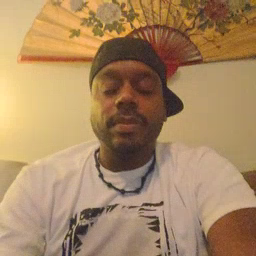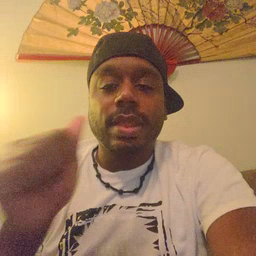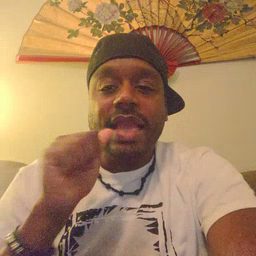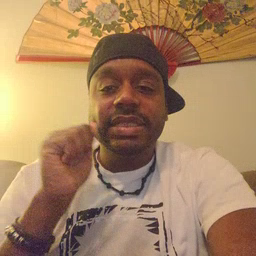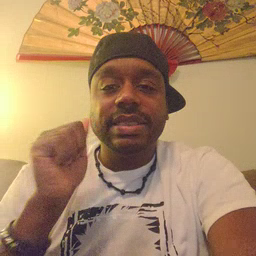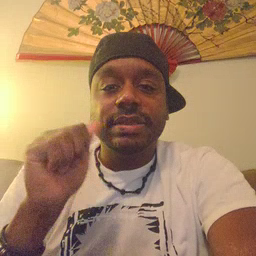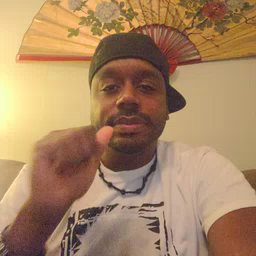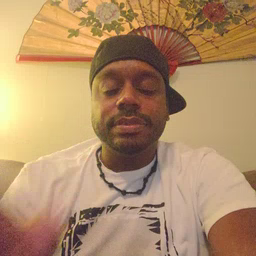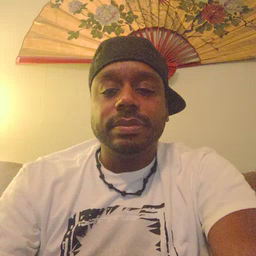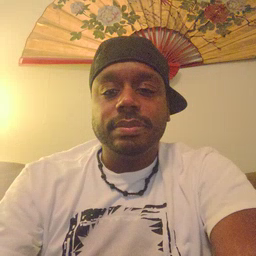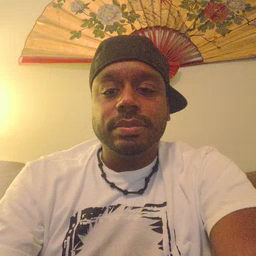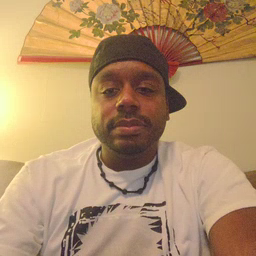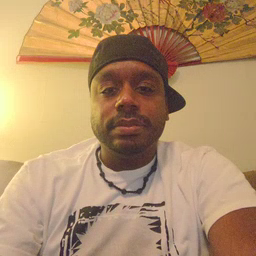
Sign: aunt